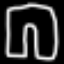
Label: pants